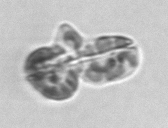
Label: Karenia